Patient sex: M
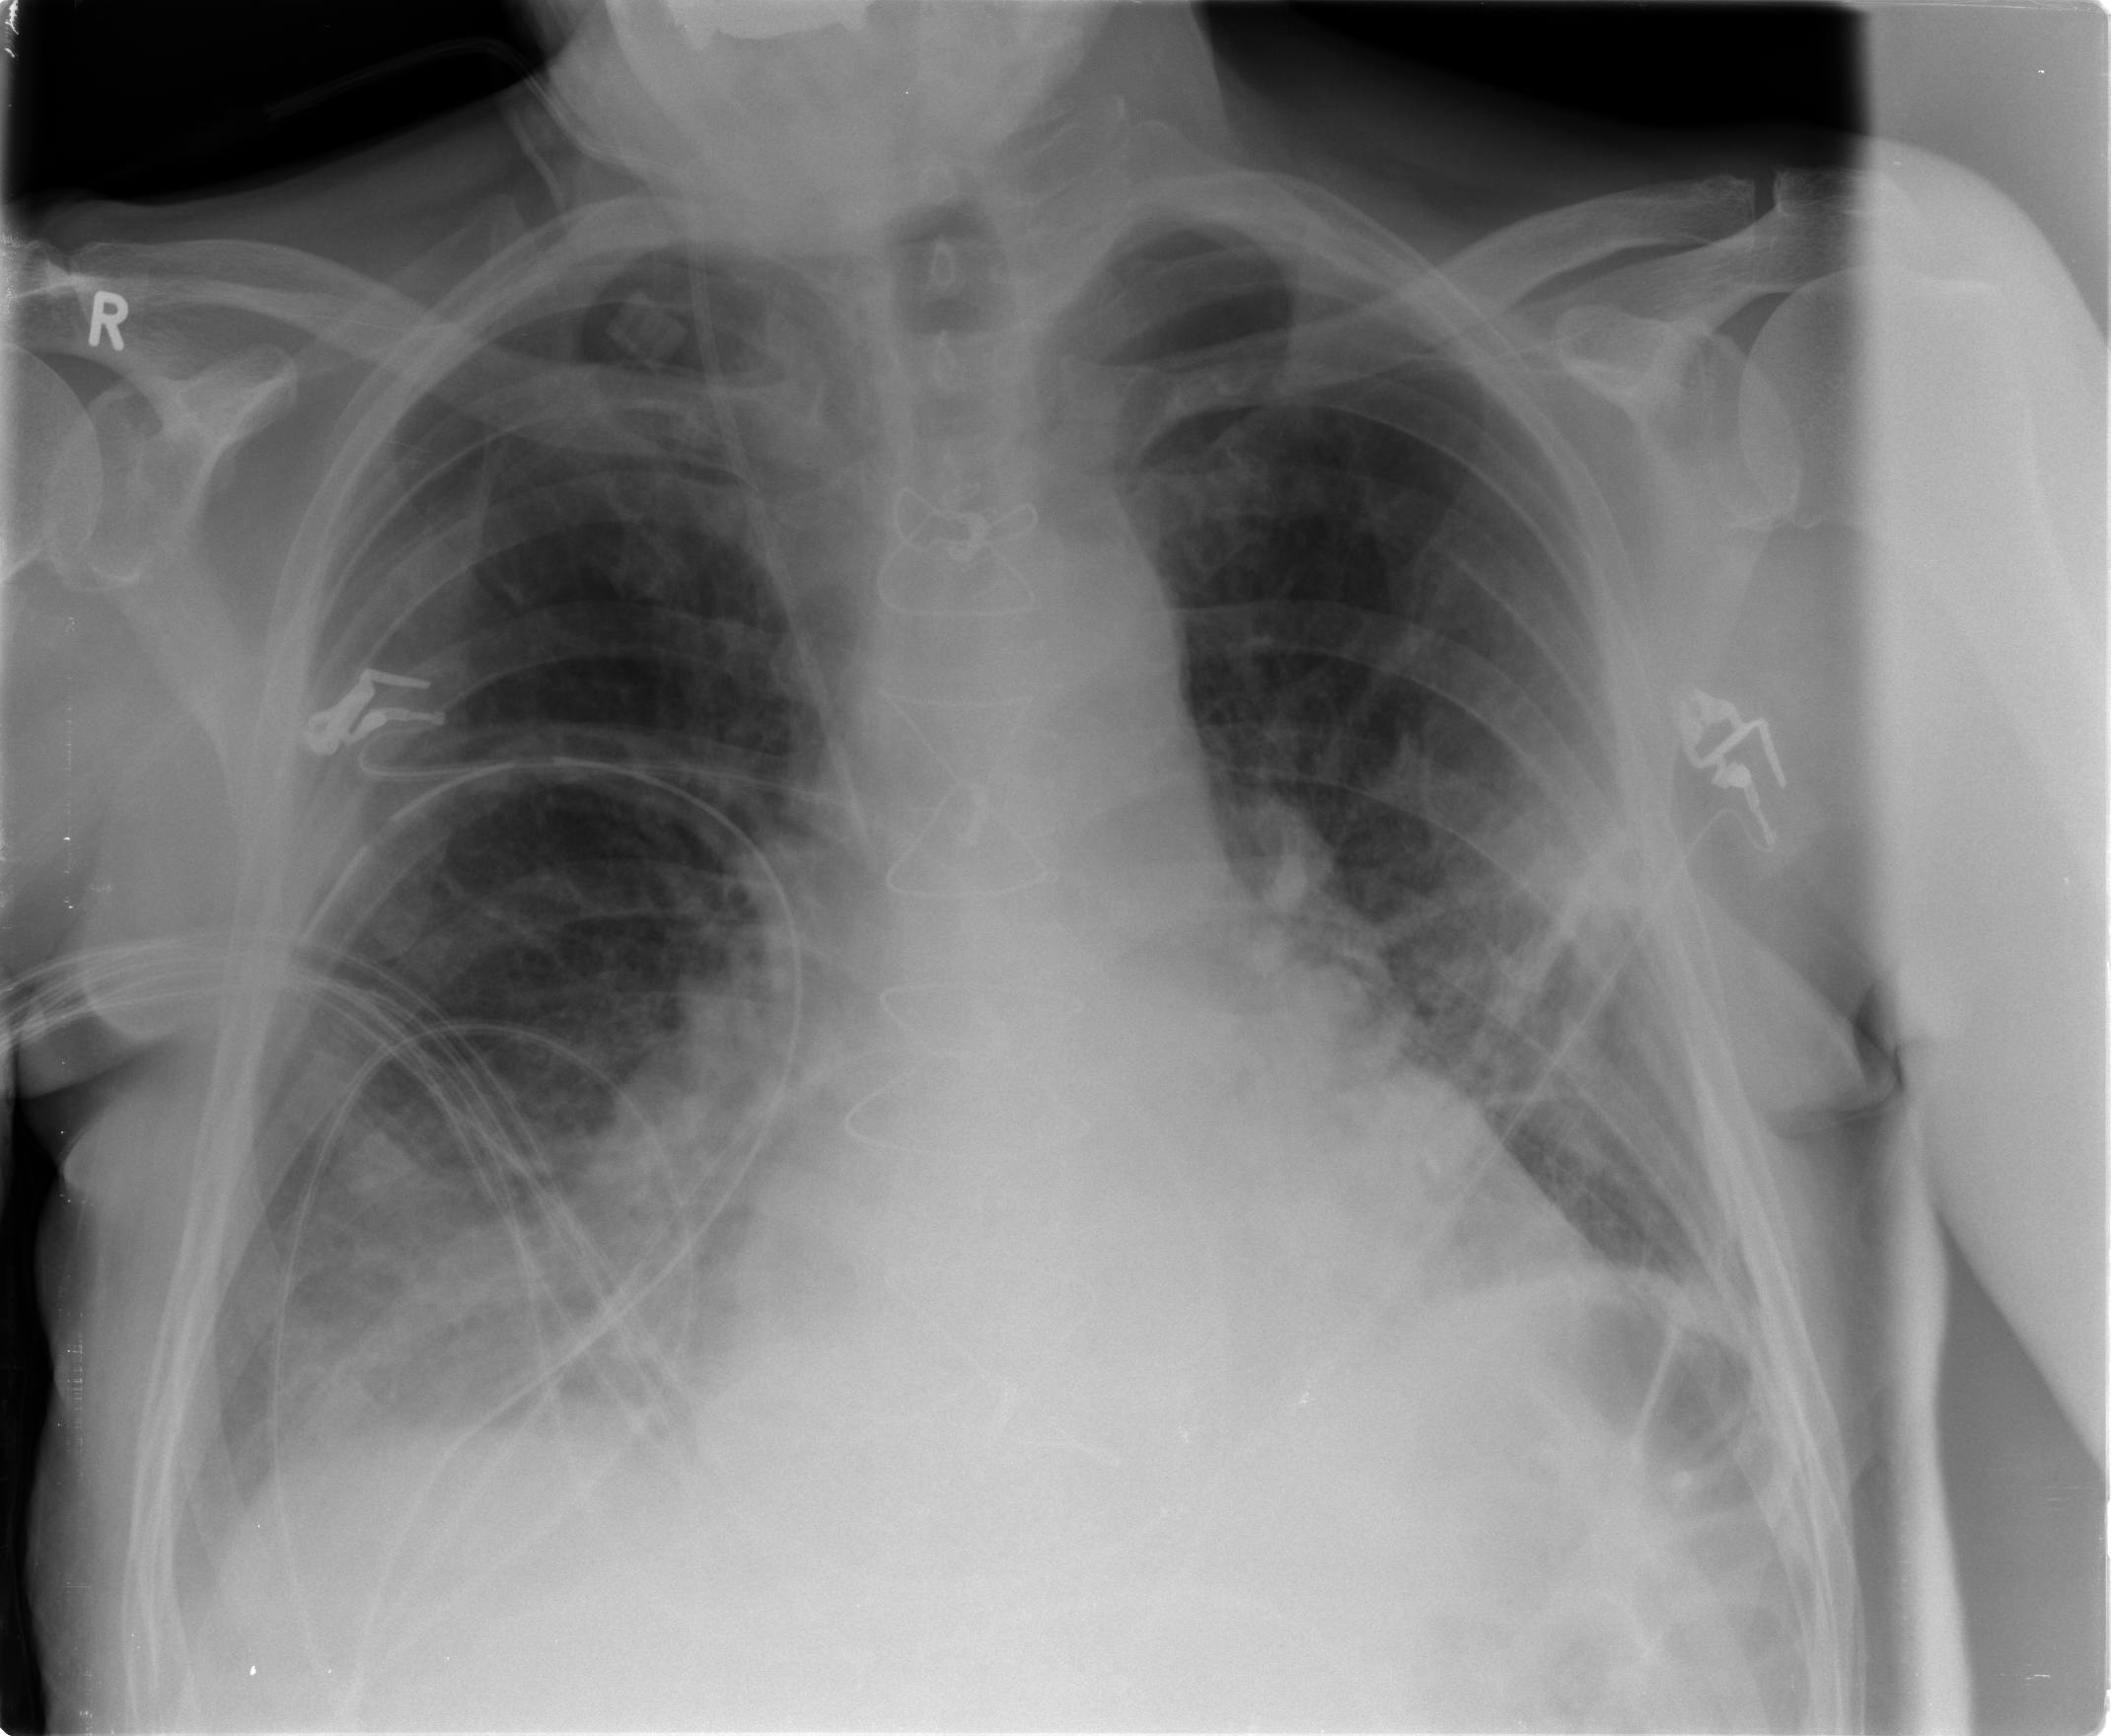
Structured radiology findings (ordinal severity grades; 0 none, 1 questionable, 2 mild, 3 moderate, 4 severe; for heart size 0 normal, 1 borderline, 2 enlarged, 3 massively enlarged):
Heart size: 2
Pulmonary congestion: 2
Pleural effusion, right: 2
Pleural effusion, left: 0
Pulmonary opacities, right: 2
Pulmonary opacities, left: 0
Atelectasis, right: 2
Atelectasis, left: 2